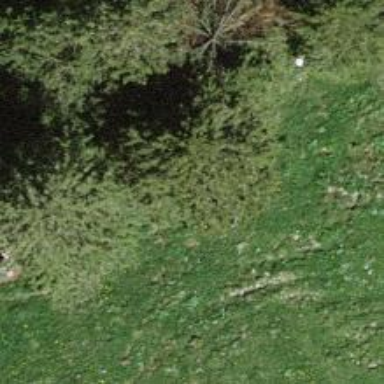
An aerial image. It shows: Needle-leaved tree in its natural environment.